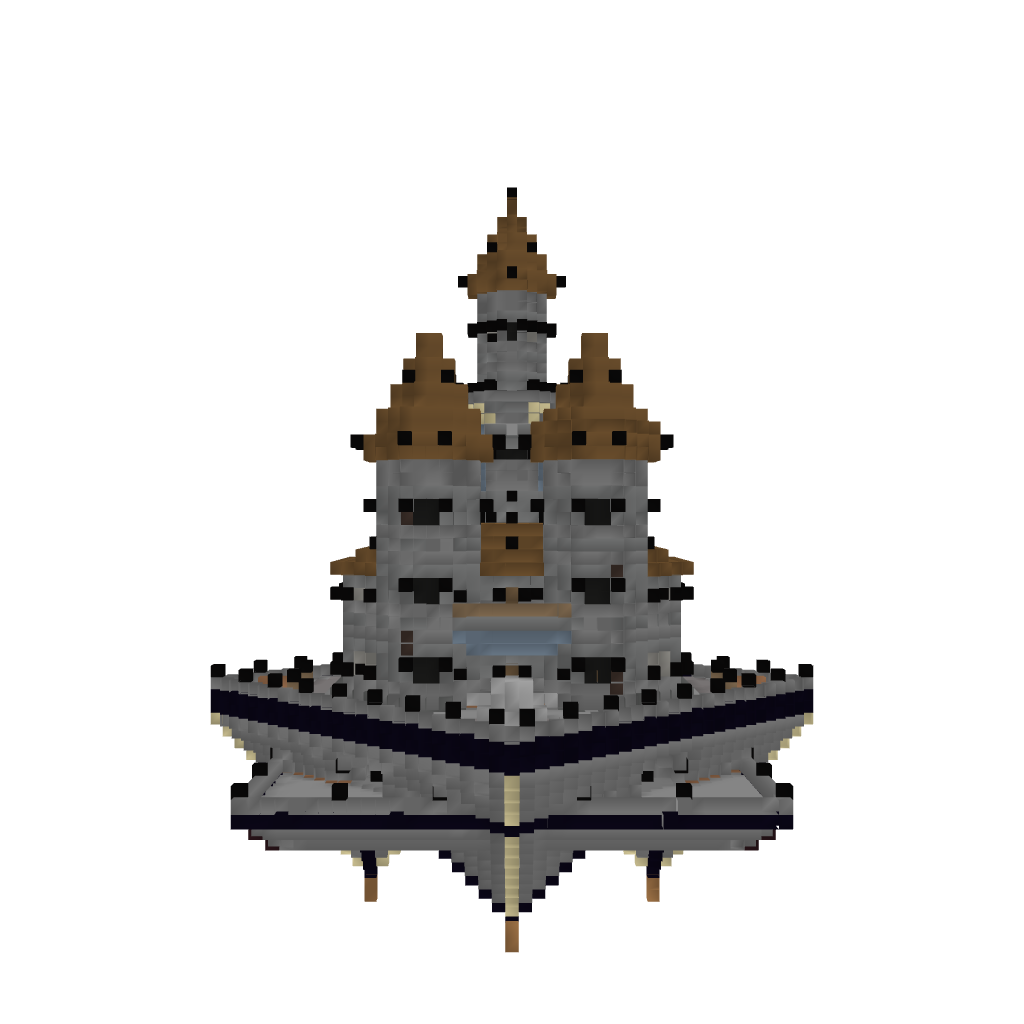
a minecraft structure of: Floating Castle